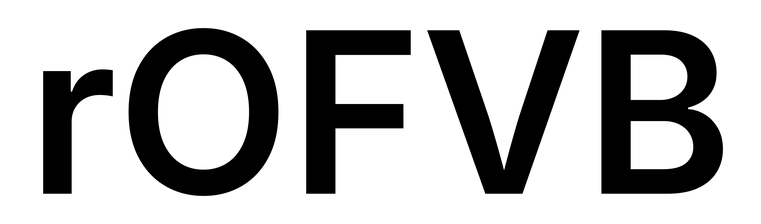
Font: Inter_SemiBold